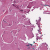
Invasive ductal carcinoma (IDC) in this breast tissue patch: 0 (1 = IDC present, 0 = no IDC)